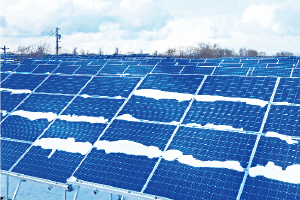
Label: Snow-Covered